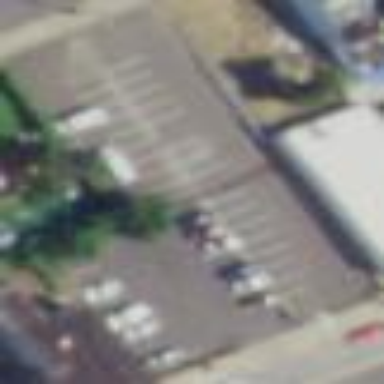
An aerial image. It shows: Parking area with surface.